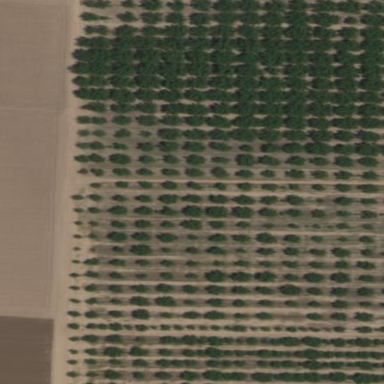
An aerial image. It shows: Orchard.